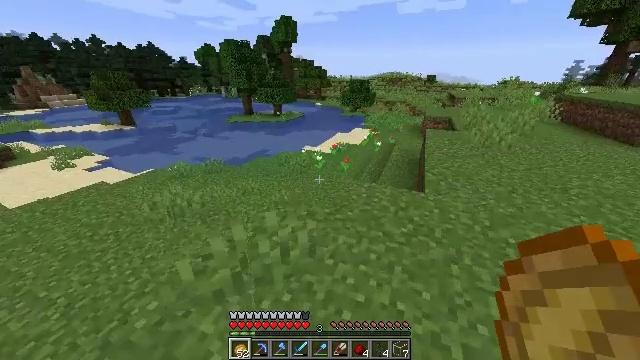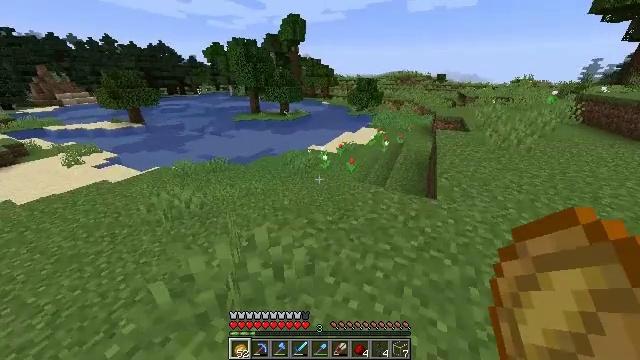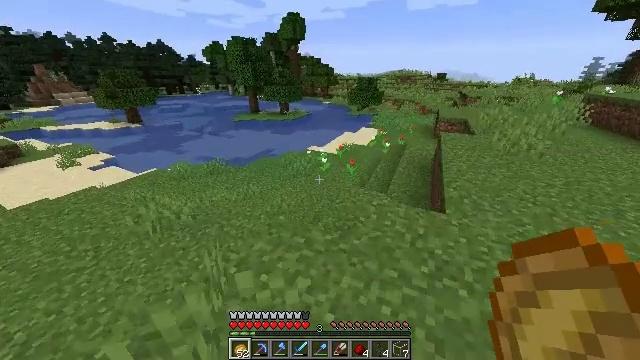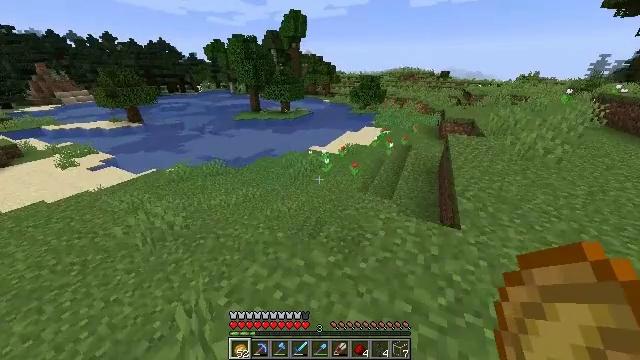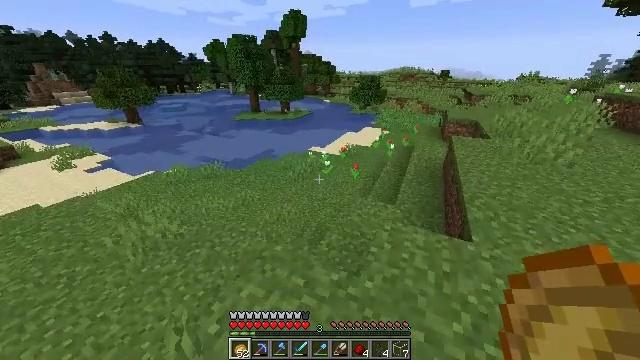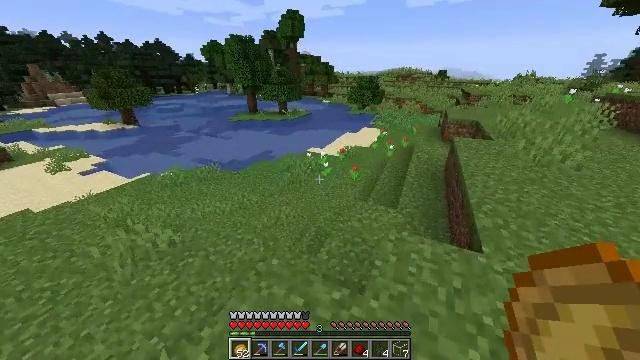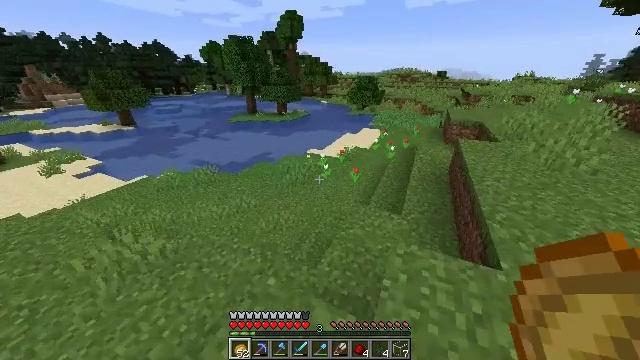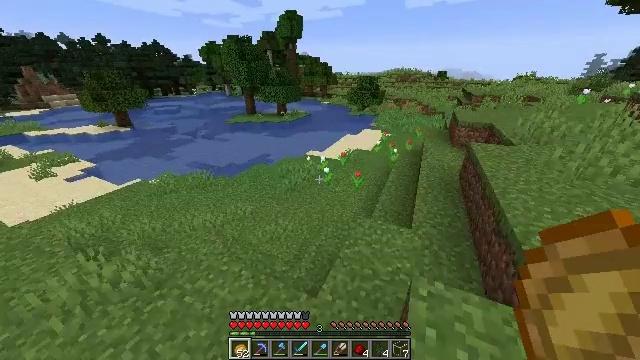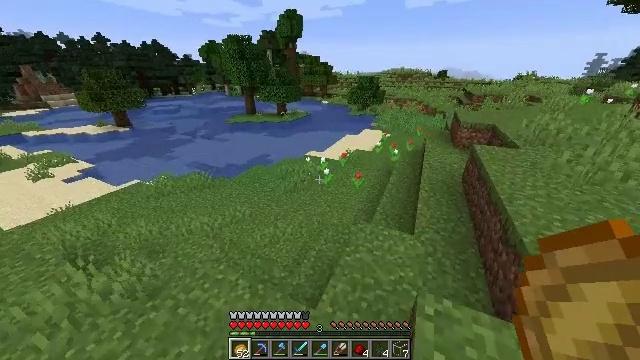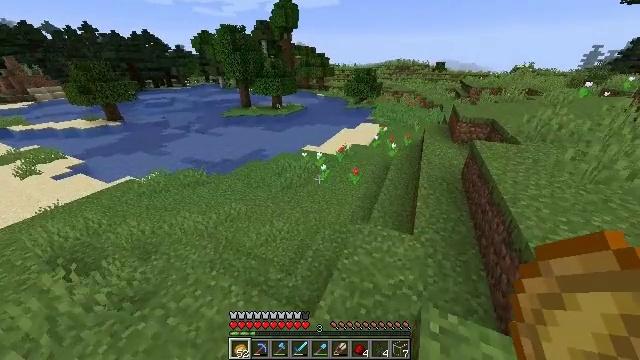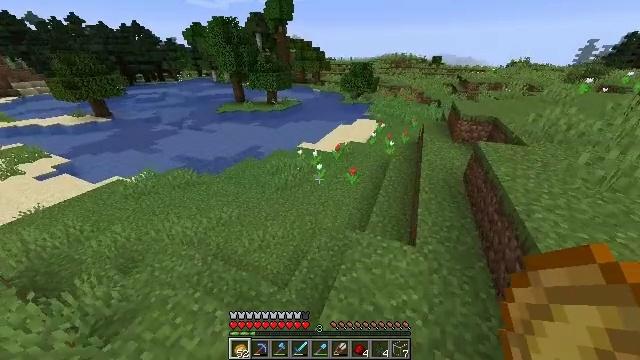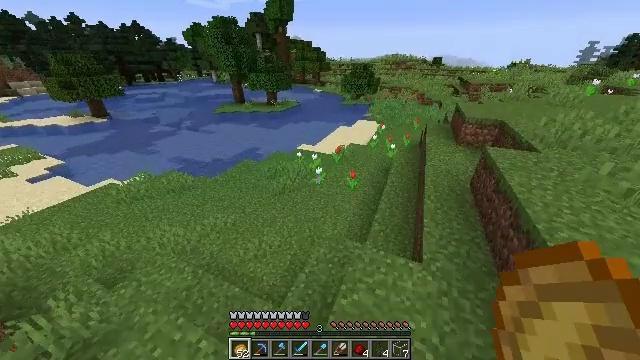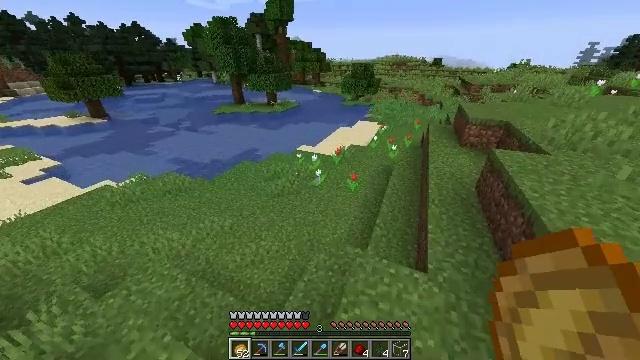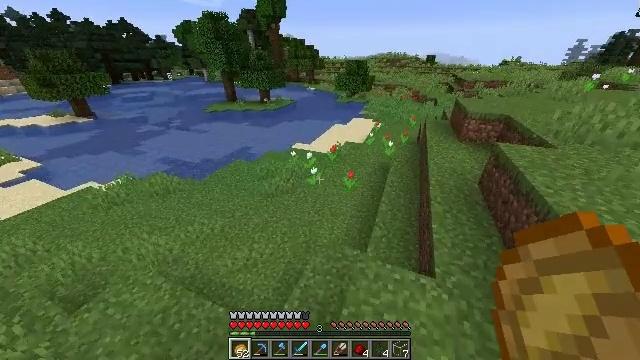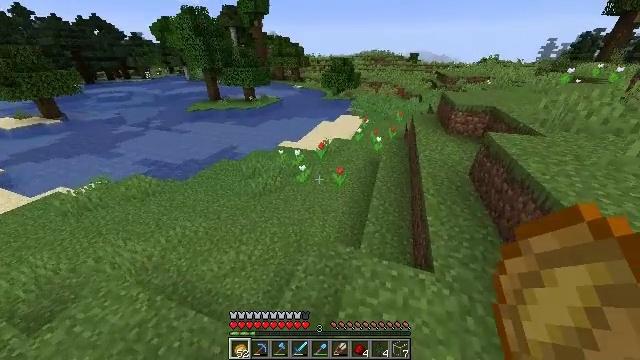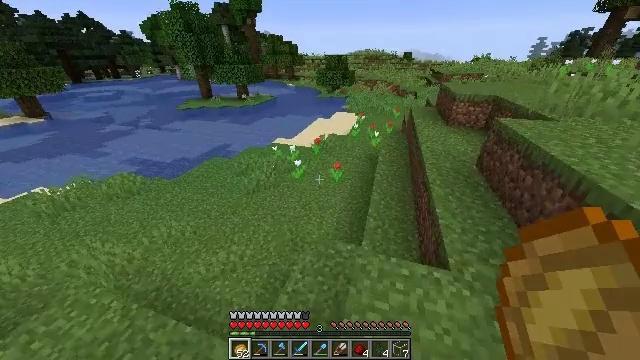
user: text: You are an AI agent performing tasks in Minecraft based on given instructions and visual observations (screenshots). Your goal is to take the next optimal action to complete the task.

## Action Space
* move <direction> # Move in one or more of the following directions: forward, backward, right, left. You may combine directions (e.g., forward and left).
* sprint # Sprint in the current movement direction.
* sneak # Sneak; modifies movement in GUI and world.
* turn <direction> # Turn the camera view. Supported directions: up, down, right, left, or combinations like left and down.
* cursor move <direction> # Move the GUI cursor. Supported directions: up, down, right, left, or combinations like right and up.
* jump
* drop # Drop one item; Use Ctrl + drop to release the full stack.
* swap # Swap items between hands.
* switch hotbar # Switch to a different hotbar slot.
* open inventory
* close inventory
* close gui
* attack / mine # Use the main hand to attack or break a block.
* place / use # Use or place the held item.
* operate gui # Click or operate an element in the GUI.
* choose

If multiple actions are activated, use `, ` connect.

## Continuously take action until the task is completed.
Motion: motion action
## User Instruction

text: Attack the red tulip to obtain it.
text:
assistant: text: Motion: move forward, sprint, turn left
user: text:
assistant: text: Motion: move forward, sprint
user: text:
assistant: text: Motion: move forward, sprint
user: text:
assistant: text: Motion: move forward
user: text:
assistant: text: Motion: move forward
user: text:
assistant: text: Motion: move forward, sprint
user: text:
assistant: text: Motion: move forward, sprint
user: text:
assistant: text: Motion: move forward, sprint
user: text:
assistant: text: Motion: move forward, turn down
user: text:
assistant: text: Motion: move forward, turn right and down
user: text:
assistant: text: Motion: move forward
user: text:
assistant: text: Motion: move forward, sprint
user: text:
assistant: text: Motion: move forward, sprint, turn right
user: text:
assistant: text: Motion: move forward, sprint, turn right
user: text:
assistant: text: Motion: move forward, turn right
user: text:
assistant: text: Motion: move forward
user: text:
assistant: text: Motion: move forward, sprint
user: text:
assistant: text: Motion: move forward, sprint
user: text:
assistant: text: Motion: move forward, sprint
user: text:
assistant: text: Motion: move forward
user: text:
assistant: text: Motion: move forward
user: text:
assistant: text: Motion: move forward, sprint
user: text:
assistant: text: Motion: move forward, sprint
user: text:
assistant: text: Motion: move forward, sprint
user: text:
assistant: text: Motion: move forward
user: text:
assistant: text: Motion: move forward
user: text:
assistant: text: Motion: move forward
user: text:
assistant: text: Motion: move forward
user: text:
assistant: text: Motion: move forward, turn right
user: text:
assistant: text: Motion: move forward, turn right